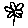
Label: flower